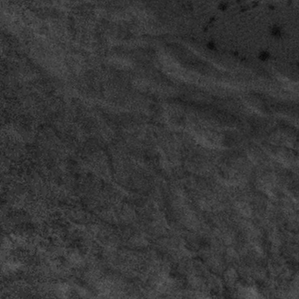
Label: frost